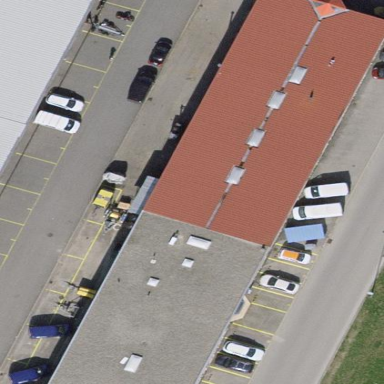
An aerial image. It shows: Industrial building.